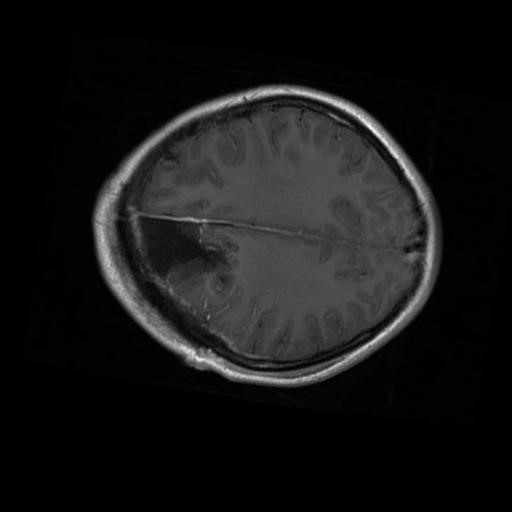
Label: brain_glioma